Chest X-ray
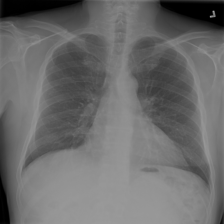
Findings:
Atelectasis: negative
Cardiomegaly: negative
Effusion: negative
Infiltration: positive
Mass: negative
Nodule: negative
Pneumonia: negative
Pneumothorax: negative
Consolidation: negative
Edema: negative
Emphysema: negative
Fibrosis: negative
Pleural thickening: negative
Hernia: negative